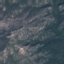
Land use / land cover: HerbaceousVegetation